Interaction volume radius: 5 \u00c5
Interaction volume height: 10 \u00c5
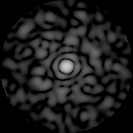
Disorder parameter: 0.8294